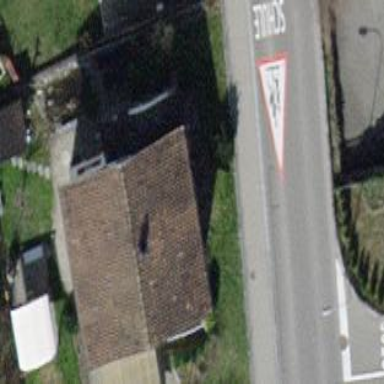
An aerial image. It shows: Detached building with gabled roof.